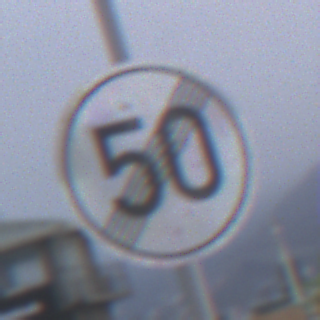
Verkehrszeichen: EndeGeschwindigkeit50
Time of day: SunriseSunset
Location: Outdoor (Beach)
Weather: Overcast
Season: NotSpecified
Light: Natural